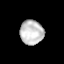
Tissue: prostate
Cell type: T cells
Senescence score: 0.2926
Nuclear area (px): 551
Mean DAPI intensity: 200.256